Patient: sex M, age 42
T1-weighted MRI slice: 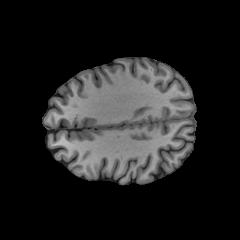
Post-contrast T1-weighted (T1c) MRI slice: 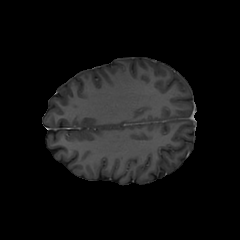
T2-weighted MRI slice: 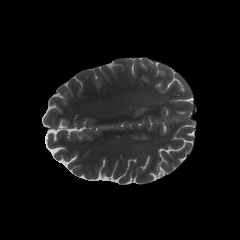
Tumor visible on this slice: no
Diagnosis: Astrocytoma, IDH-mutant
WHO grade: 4